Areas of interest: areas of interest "Disease Prevention"
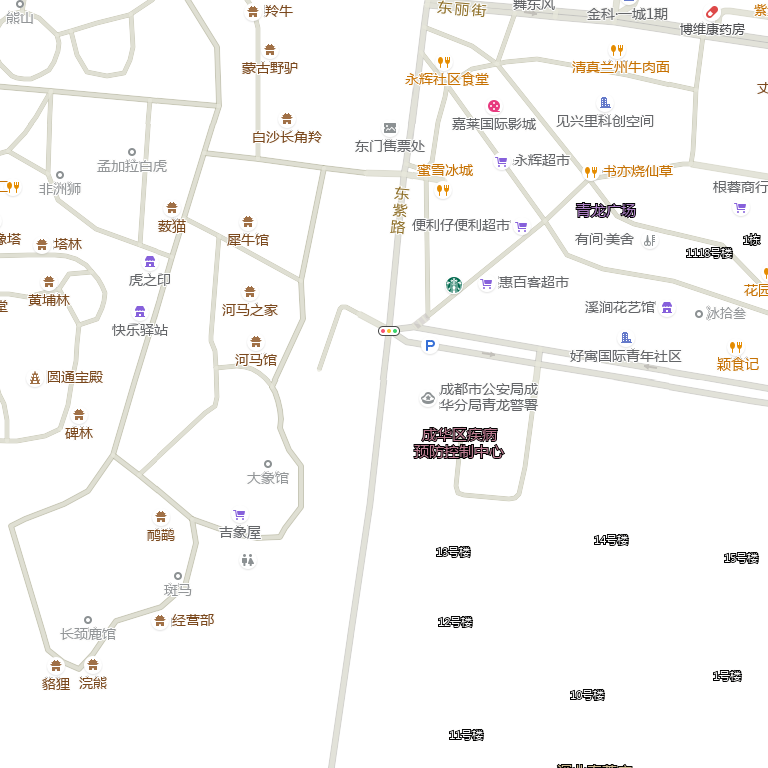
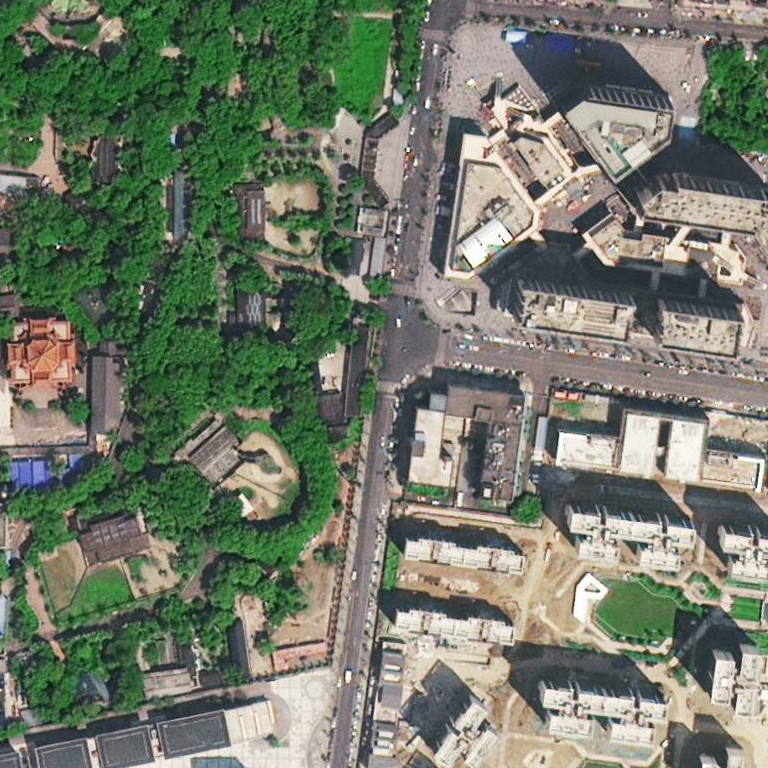